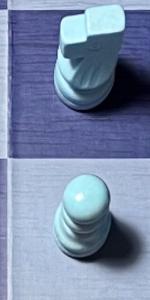
Label: Pawn_White